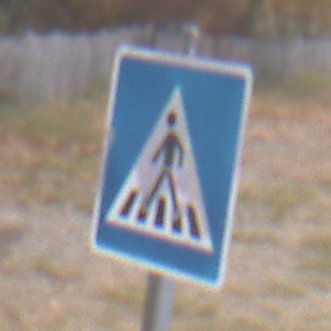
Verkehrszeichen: FussgaengerueberwegRechts
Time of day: MorningAfternoon
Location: Outdoor (Nature)
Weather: Overcast
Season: NotSpecified
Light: Natural